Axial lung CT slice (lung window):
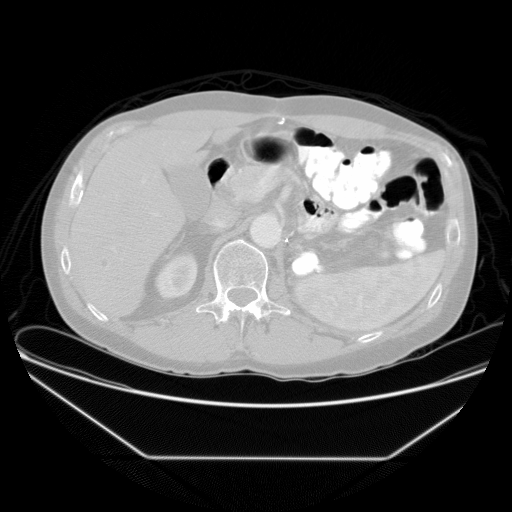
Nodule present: no